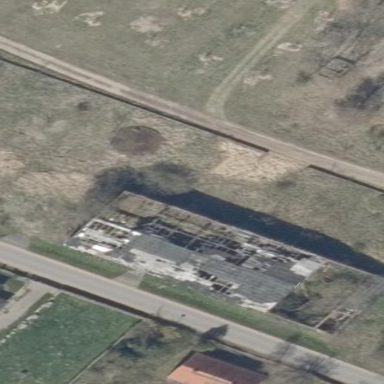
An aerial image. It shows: Ruins of building.